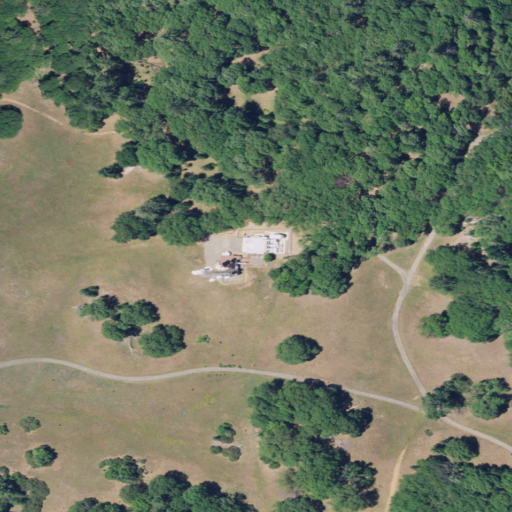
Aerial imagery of mountain in California named Cloverdale Peak containing shrub, mixed forest, grassland, open development, evergreen forest, deciduous forest, and low intensity development